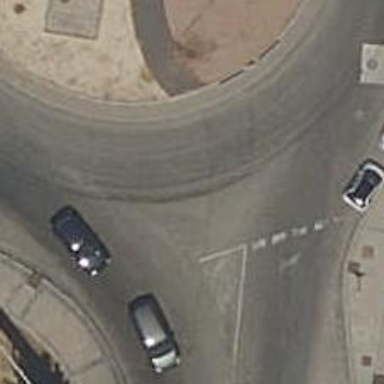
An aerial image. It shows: Tertiary road that leads to roundabout.